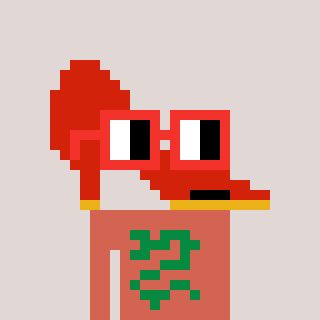
a pixel art character with square red glasses, a highheel-shaped head and a peachy-colored body on a warm background